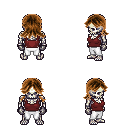
a pixel art fantasy rpg character, male body template, skeleton, maroon pirate shirt, white pants, brown loose hair, metal gloves, four views (front, back, left, right), 2x2 character sprite sheet, small pixel art, hard edges, no anti-aliasing